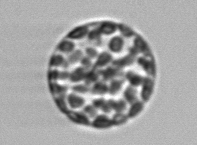
Label: Coscinodiscus